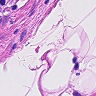
Metastatic tissue present: no